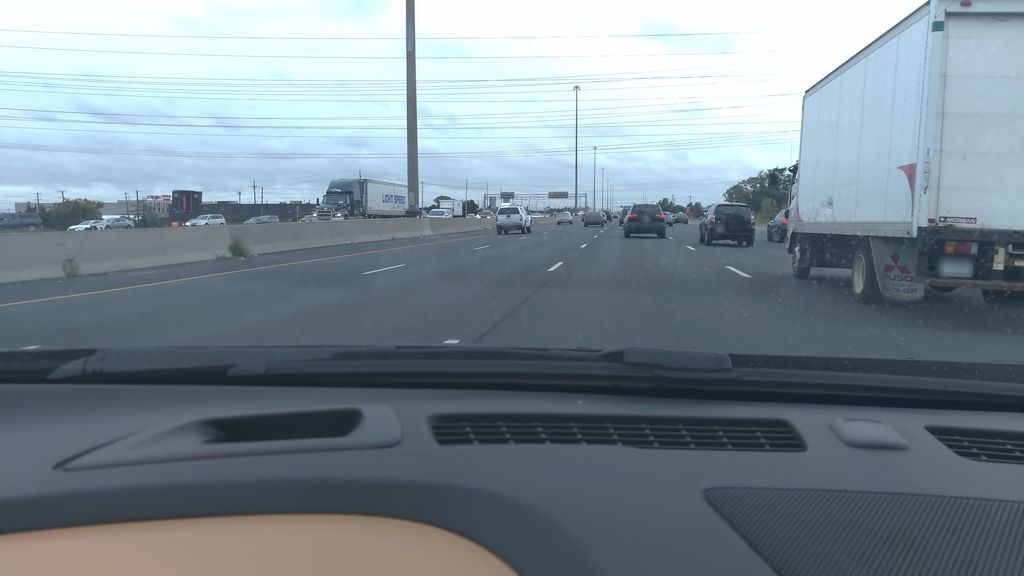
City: toronto